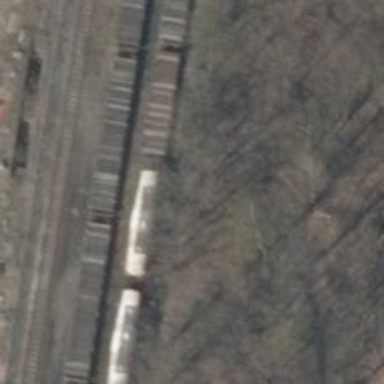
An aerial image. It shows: Abandoned railway.